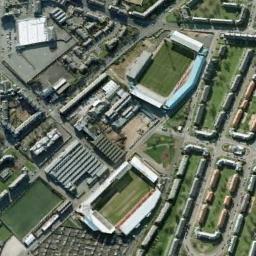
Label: stadium